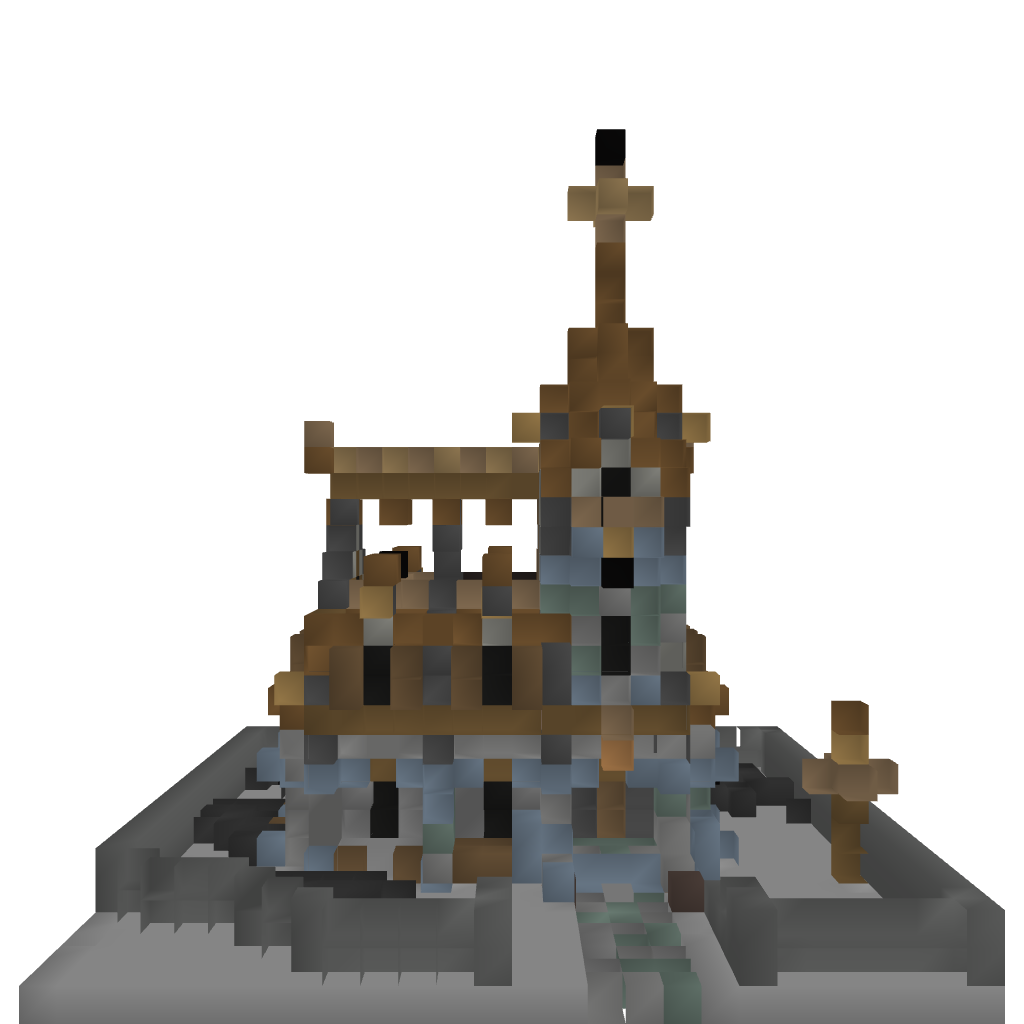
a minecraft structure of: Adams Family Mansion